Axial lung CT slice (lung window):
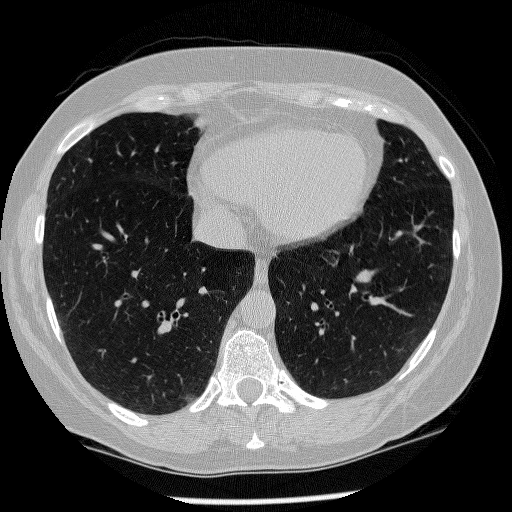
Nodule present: no